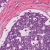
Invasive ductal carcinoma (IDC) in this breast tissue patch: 0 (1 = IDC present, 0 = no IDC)